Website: bh-photo
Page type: order-tracking
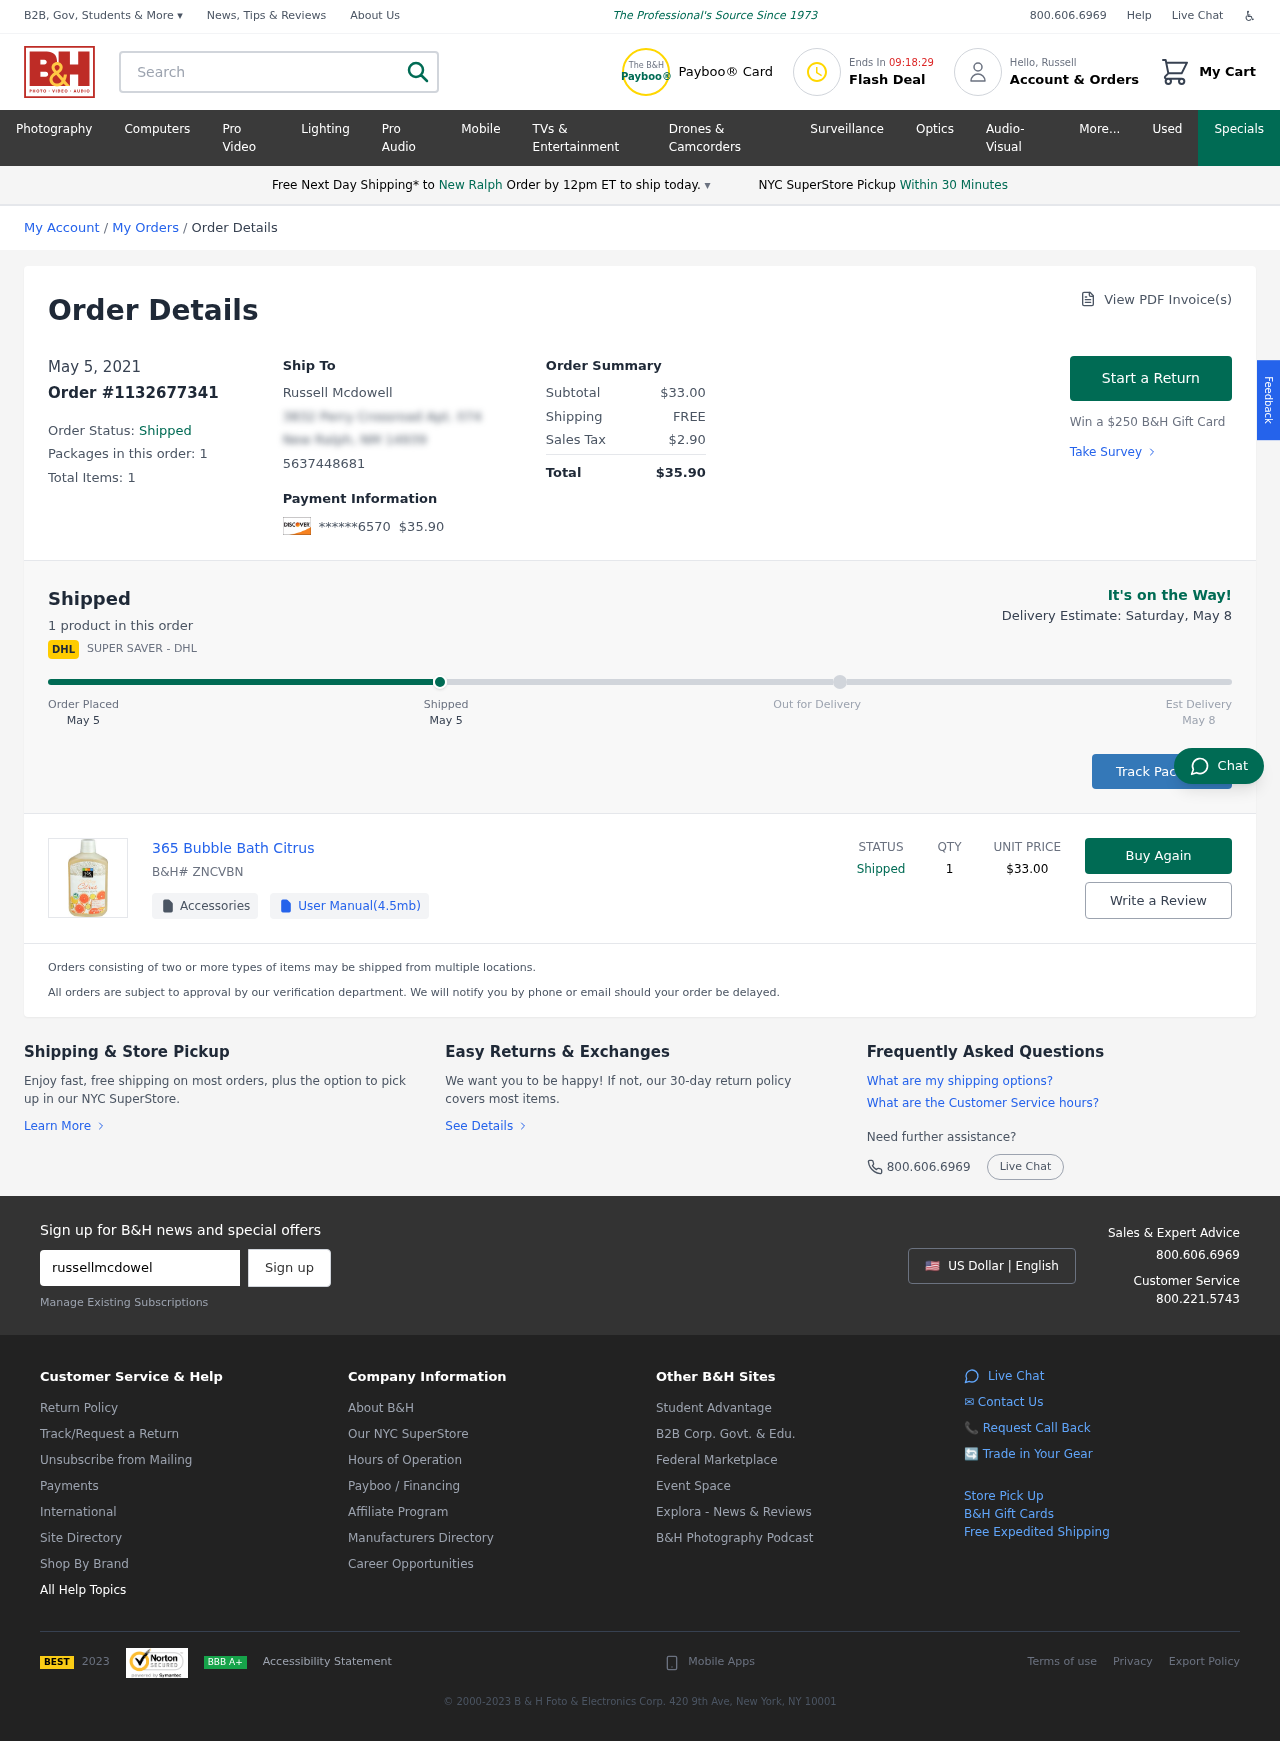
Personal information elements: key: PII_CARD_LAST4
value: ******6570
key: PII_CITY
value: New Ralph
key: PII_EMAIL
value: russellmcdowell@hotmail.com
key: PII_FIRSTNAME
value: Russell
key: PII_FULLNAME
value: Russell Mcdowell
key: PII_PHONE
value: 5637448681
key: PII_STREET
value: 3832 Perry Crossroad Apt. 074
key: PII_CITY_STATE_ZIP
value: New Ralph, NM 14939
Product elements: key: PRODUCT1_NAME
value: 365 Bubble Bath Citrus
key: PRODUCT1_PRICE
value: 33
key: PRODUCT1_QUANTITY
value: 1
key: PRODUCT1_SKU
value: ZNCVBN
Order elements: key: ORDER_DATE
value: May 5
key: ORDER_DATE
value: May 5, 2021
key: ORDER_ID
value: Order #1132677341
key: ORDER_NUM_PACKAGES
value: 1
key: ORDER_NUM_ITEMS
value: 1
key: ORDER_NUM_ITEMS
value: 1 product
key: ORDER_TOTAL
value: $35.90
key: ORDER_SUBTOTAL
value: $33.00
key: ORDER_SHIPPING_COST
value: FREE
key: ORDER_TAX
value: $2.90
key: ORDER_DELIVERY_DATE
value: May 8
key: ORDER_DELIVERY_DATE
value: Delivery Estimate: Saturday, May 8
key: ORDER_SHIPPING_DATE
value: May 5
Search elements: key: HEADER_SEARCH
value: Search